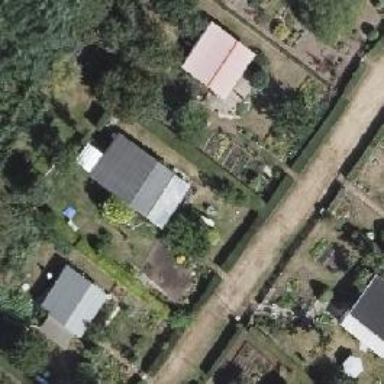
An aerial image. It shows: Plot within allotments.